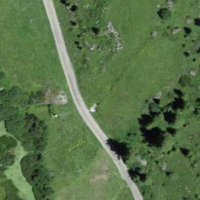
EUNIS habitat code: 26
Species observed at this site:
Marmota marmota
Lysandra coridon
Erebia melampus
Erebia aethiops
Aglais urticae